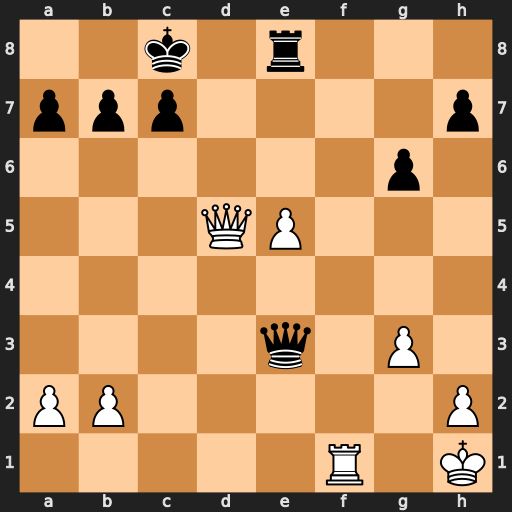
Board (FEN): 2k1r3/ppp4p/6p1/3QP3/8/4q1P1/PP5P/5R1K
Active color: w
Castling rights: -
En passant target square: -
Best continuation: Rd1 a5 Qd7+ Kb8 Qxe8+